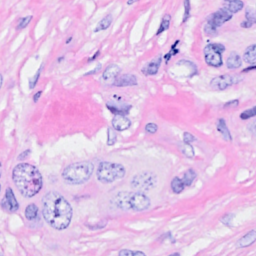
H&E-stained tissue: Breast